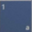
Piece: xx